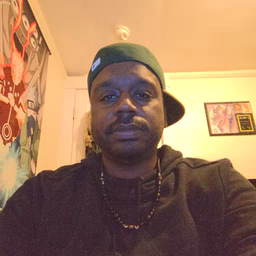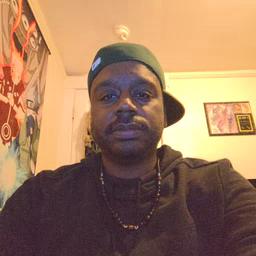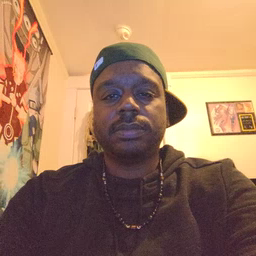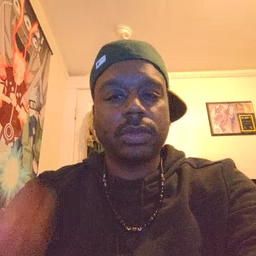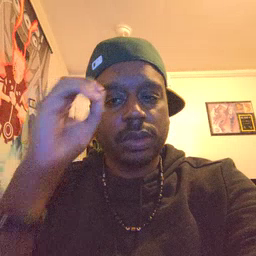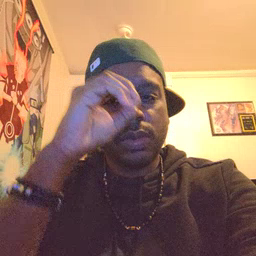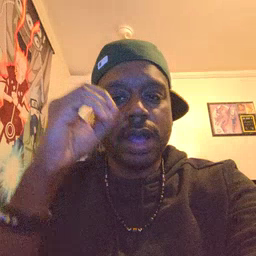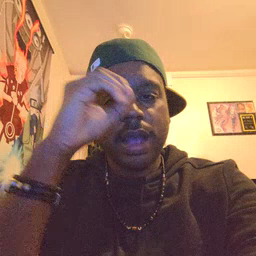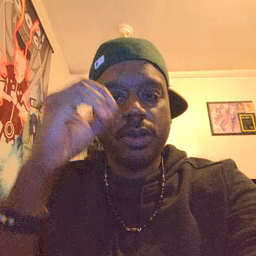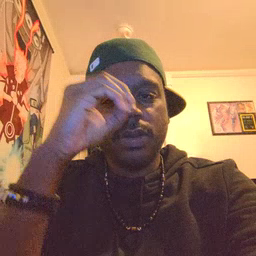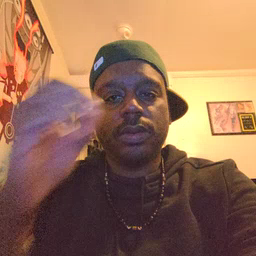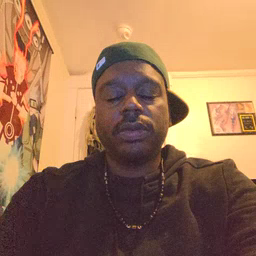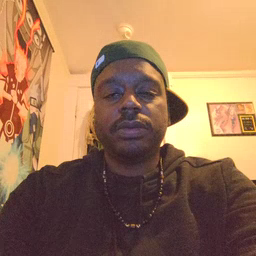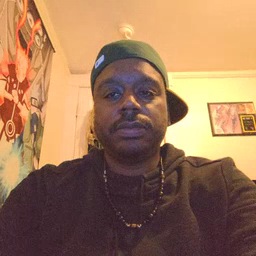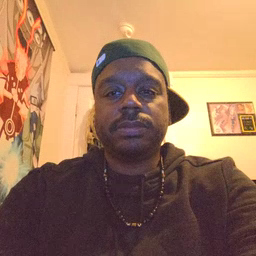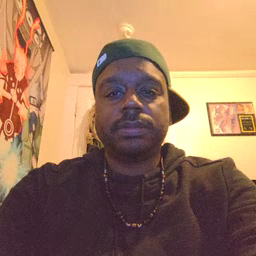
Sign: owl